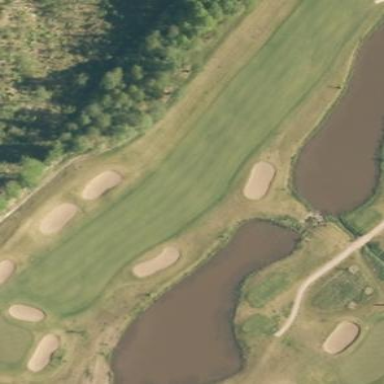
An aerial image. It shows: Area of rough grass used for golf.